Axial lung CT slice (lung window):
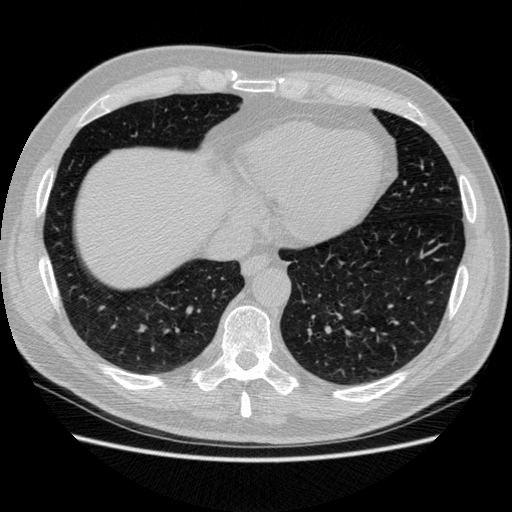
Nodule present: no